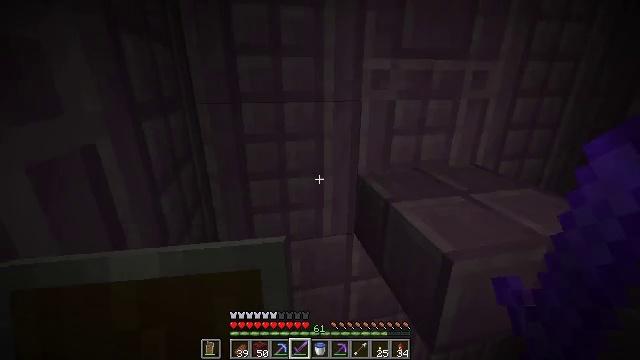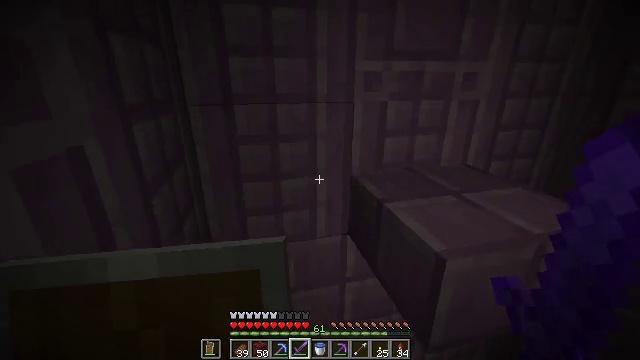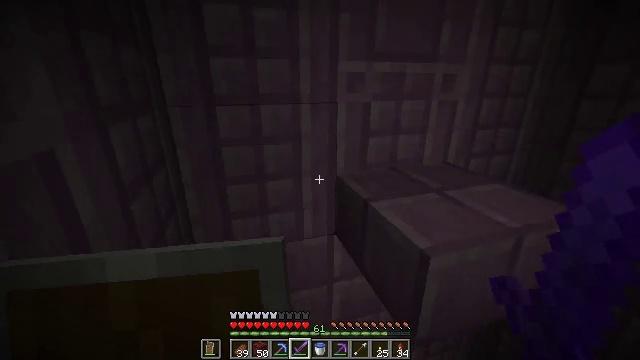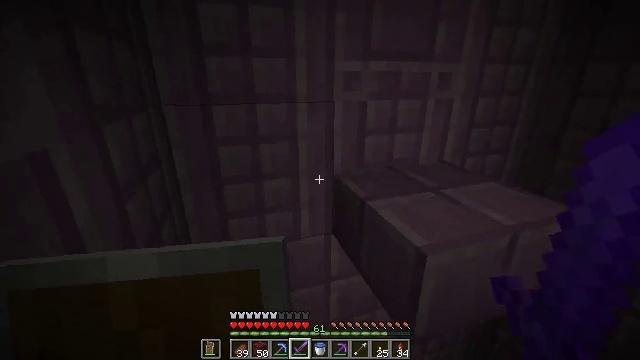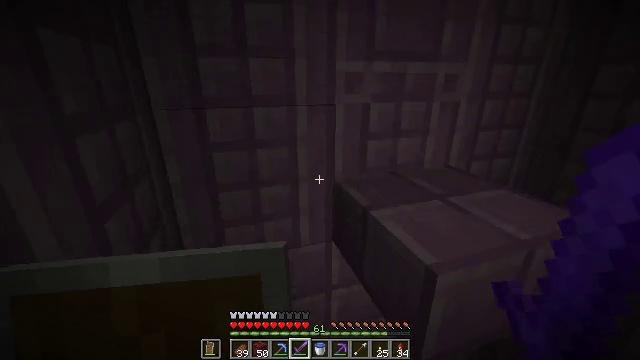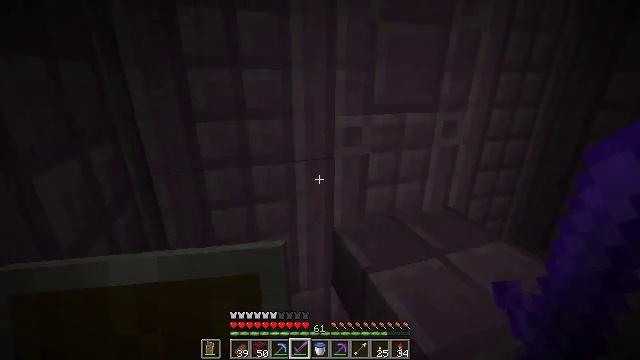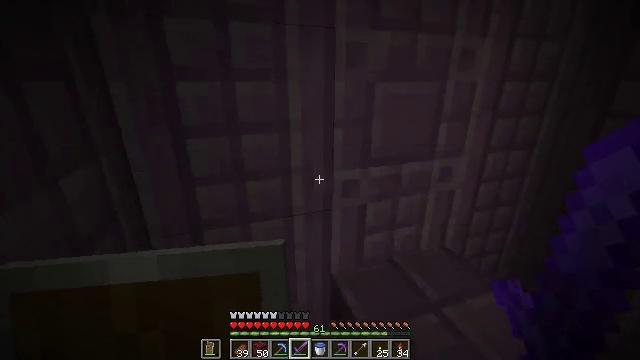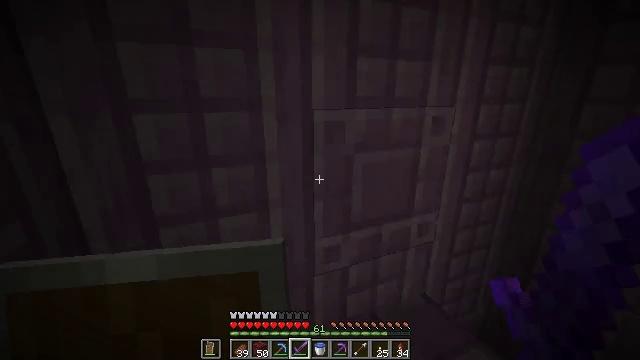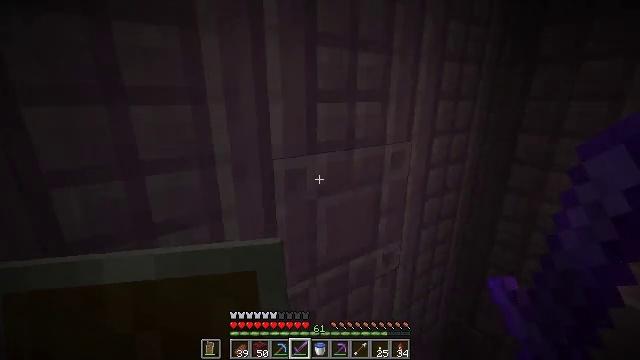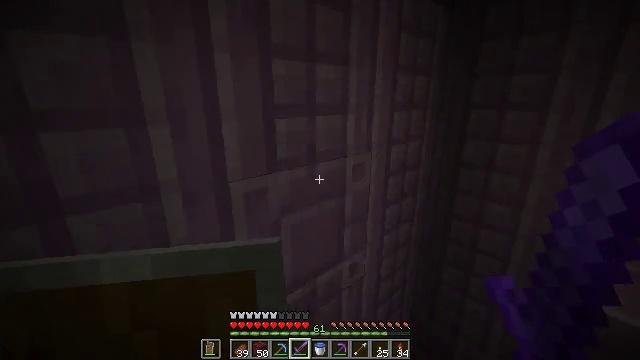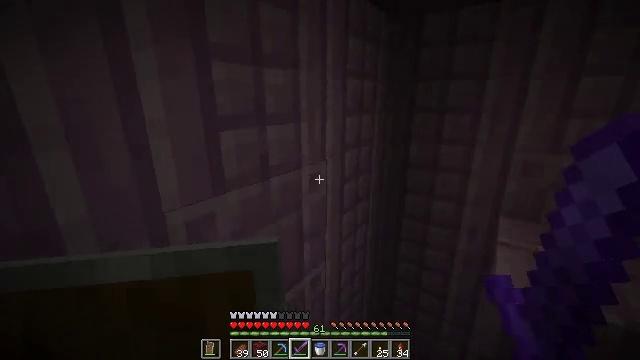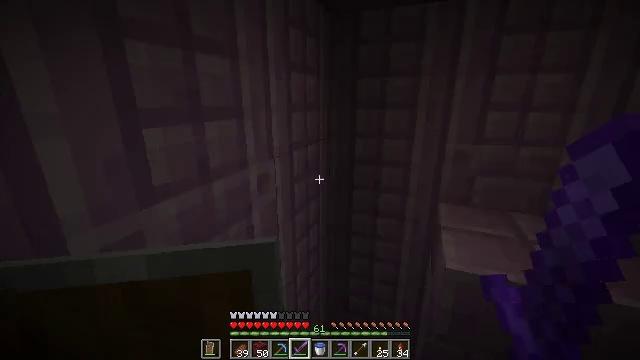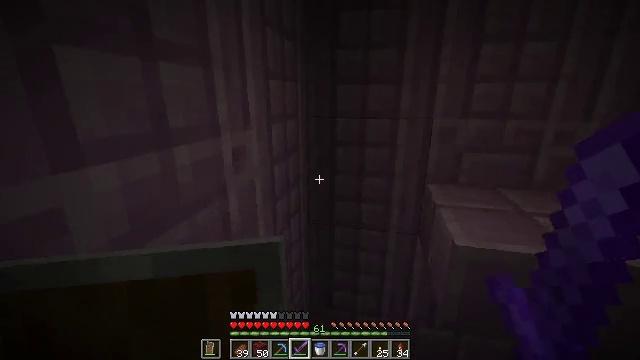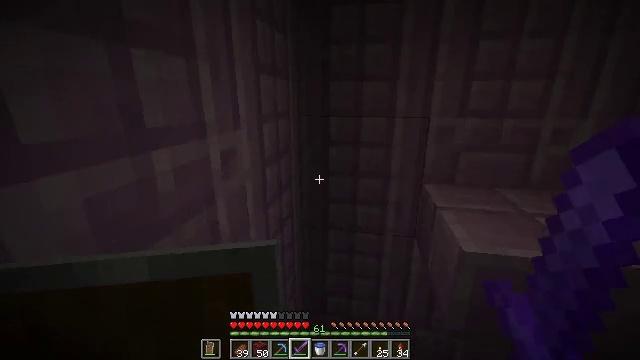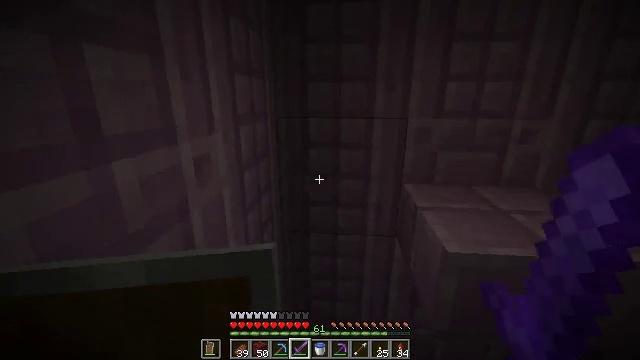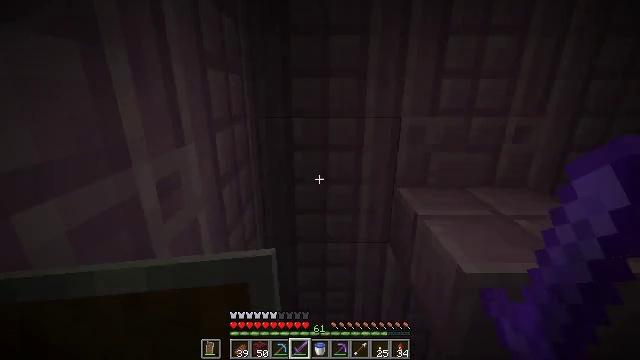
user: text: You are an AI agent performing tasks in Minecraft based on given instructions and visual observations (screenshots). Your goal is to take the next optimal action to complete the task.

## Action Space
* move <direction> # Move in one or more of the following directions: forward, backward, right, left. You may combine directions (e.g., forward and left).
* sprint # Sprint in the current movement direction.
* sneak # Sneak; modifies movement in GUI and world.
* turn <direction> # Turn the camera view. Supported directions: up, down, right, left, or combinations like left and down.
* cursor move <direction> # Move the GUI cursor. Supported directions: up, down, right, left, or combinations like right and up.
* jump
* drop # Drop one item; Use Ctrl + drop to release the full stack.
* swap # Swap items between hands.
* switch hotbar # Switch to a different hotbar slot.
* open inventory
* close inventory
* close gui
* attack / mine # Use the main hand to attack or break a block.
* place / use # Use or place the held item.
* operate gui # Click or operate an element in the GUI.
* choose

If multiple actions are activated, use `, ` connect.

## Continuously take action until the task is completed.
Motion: motion action
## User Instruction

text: Attack the purpur slab to gather it.
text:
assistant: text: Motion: turn right
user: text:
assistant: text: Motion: turn right
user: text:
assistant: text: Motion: no_op
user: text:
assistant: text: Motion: move forward
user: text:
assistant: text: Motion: move forward, jump
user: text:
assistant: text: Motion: move forward, jump
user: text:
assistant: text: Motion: move forward, turn right and up, jump
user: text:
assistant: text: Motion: move forward, turn right, jump
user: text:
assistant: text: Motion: move forward, turn right, jump
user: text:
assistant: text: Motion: move forward, turn right, jump
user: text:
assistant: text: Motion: move forward, turn right, jump
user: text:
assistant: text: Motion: move forward, turn right, jump
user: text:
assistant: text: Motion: move forward, turn right
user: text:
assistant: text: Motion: move forward, turn right
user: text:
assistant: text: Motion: turn right and down
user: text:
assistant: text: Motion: turn right
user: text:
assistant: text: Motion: turn up
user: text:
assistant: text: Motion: turn left
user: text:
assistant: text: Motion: turn left
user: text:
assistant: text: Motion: no_op
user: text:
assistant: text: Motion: no_op
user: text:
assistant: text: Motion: turn right and down
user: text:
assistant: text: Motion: turn right
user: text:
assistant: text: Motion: turn right
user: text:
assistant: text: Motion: turn right
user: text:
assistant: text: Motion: turn right
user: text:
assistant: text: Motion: no_op
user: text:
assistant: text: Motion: no_op
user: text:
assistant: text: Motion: no_op
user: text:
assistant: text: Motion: move forward, jump